Interaction volume radius: 5 \u00c5
Interaction volume height: 25 \u00c5
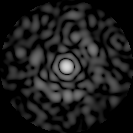
Disorder parameter: 0.8657